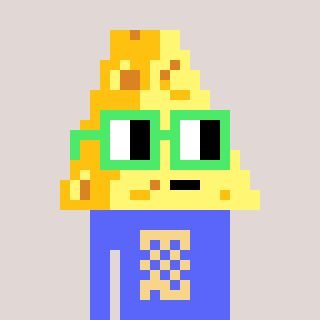
a pixel art character with square light green glasses, a cheese-shaped head and a purple-colored body on a warm background